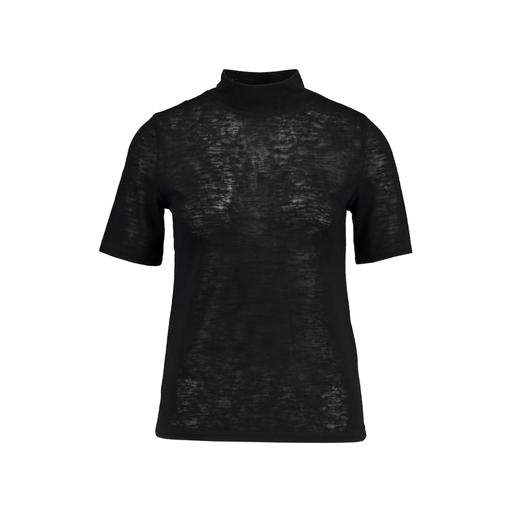
sheer t-shirt, black high neck t-shirt, high-neck top, white background